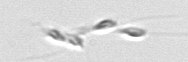
Label: Dinobryon